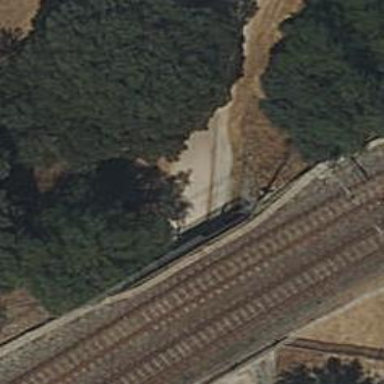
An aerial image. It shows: Compacted track road.